Interaction volume radius: 10 \u00c5
Interaction volume height: 10 \u00c5
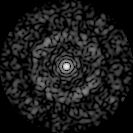
Disorder parameter: 0.8486